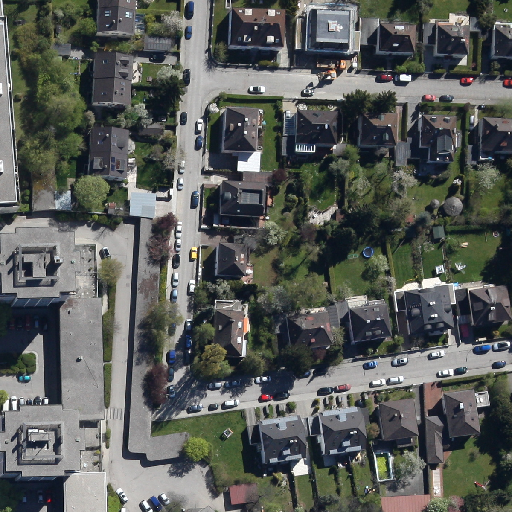
Referring expression: truck in the parking area